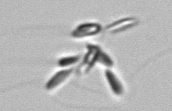
Label: Dinobryon